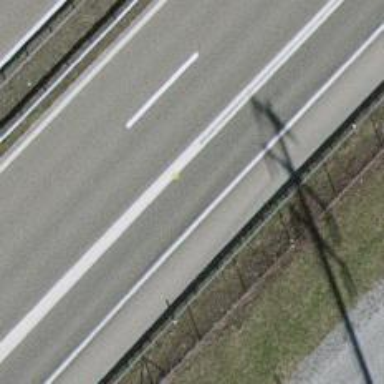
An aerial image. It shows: Road with "give way" sign.